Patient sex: M
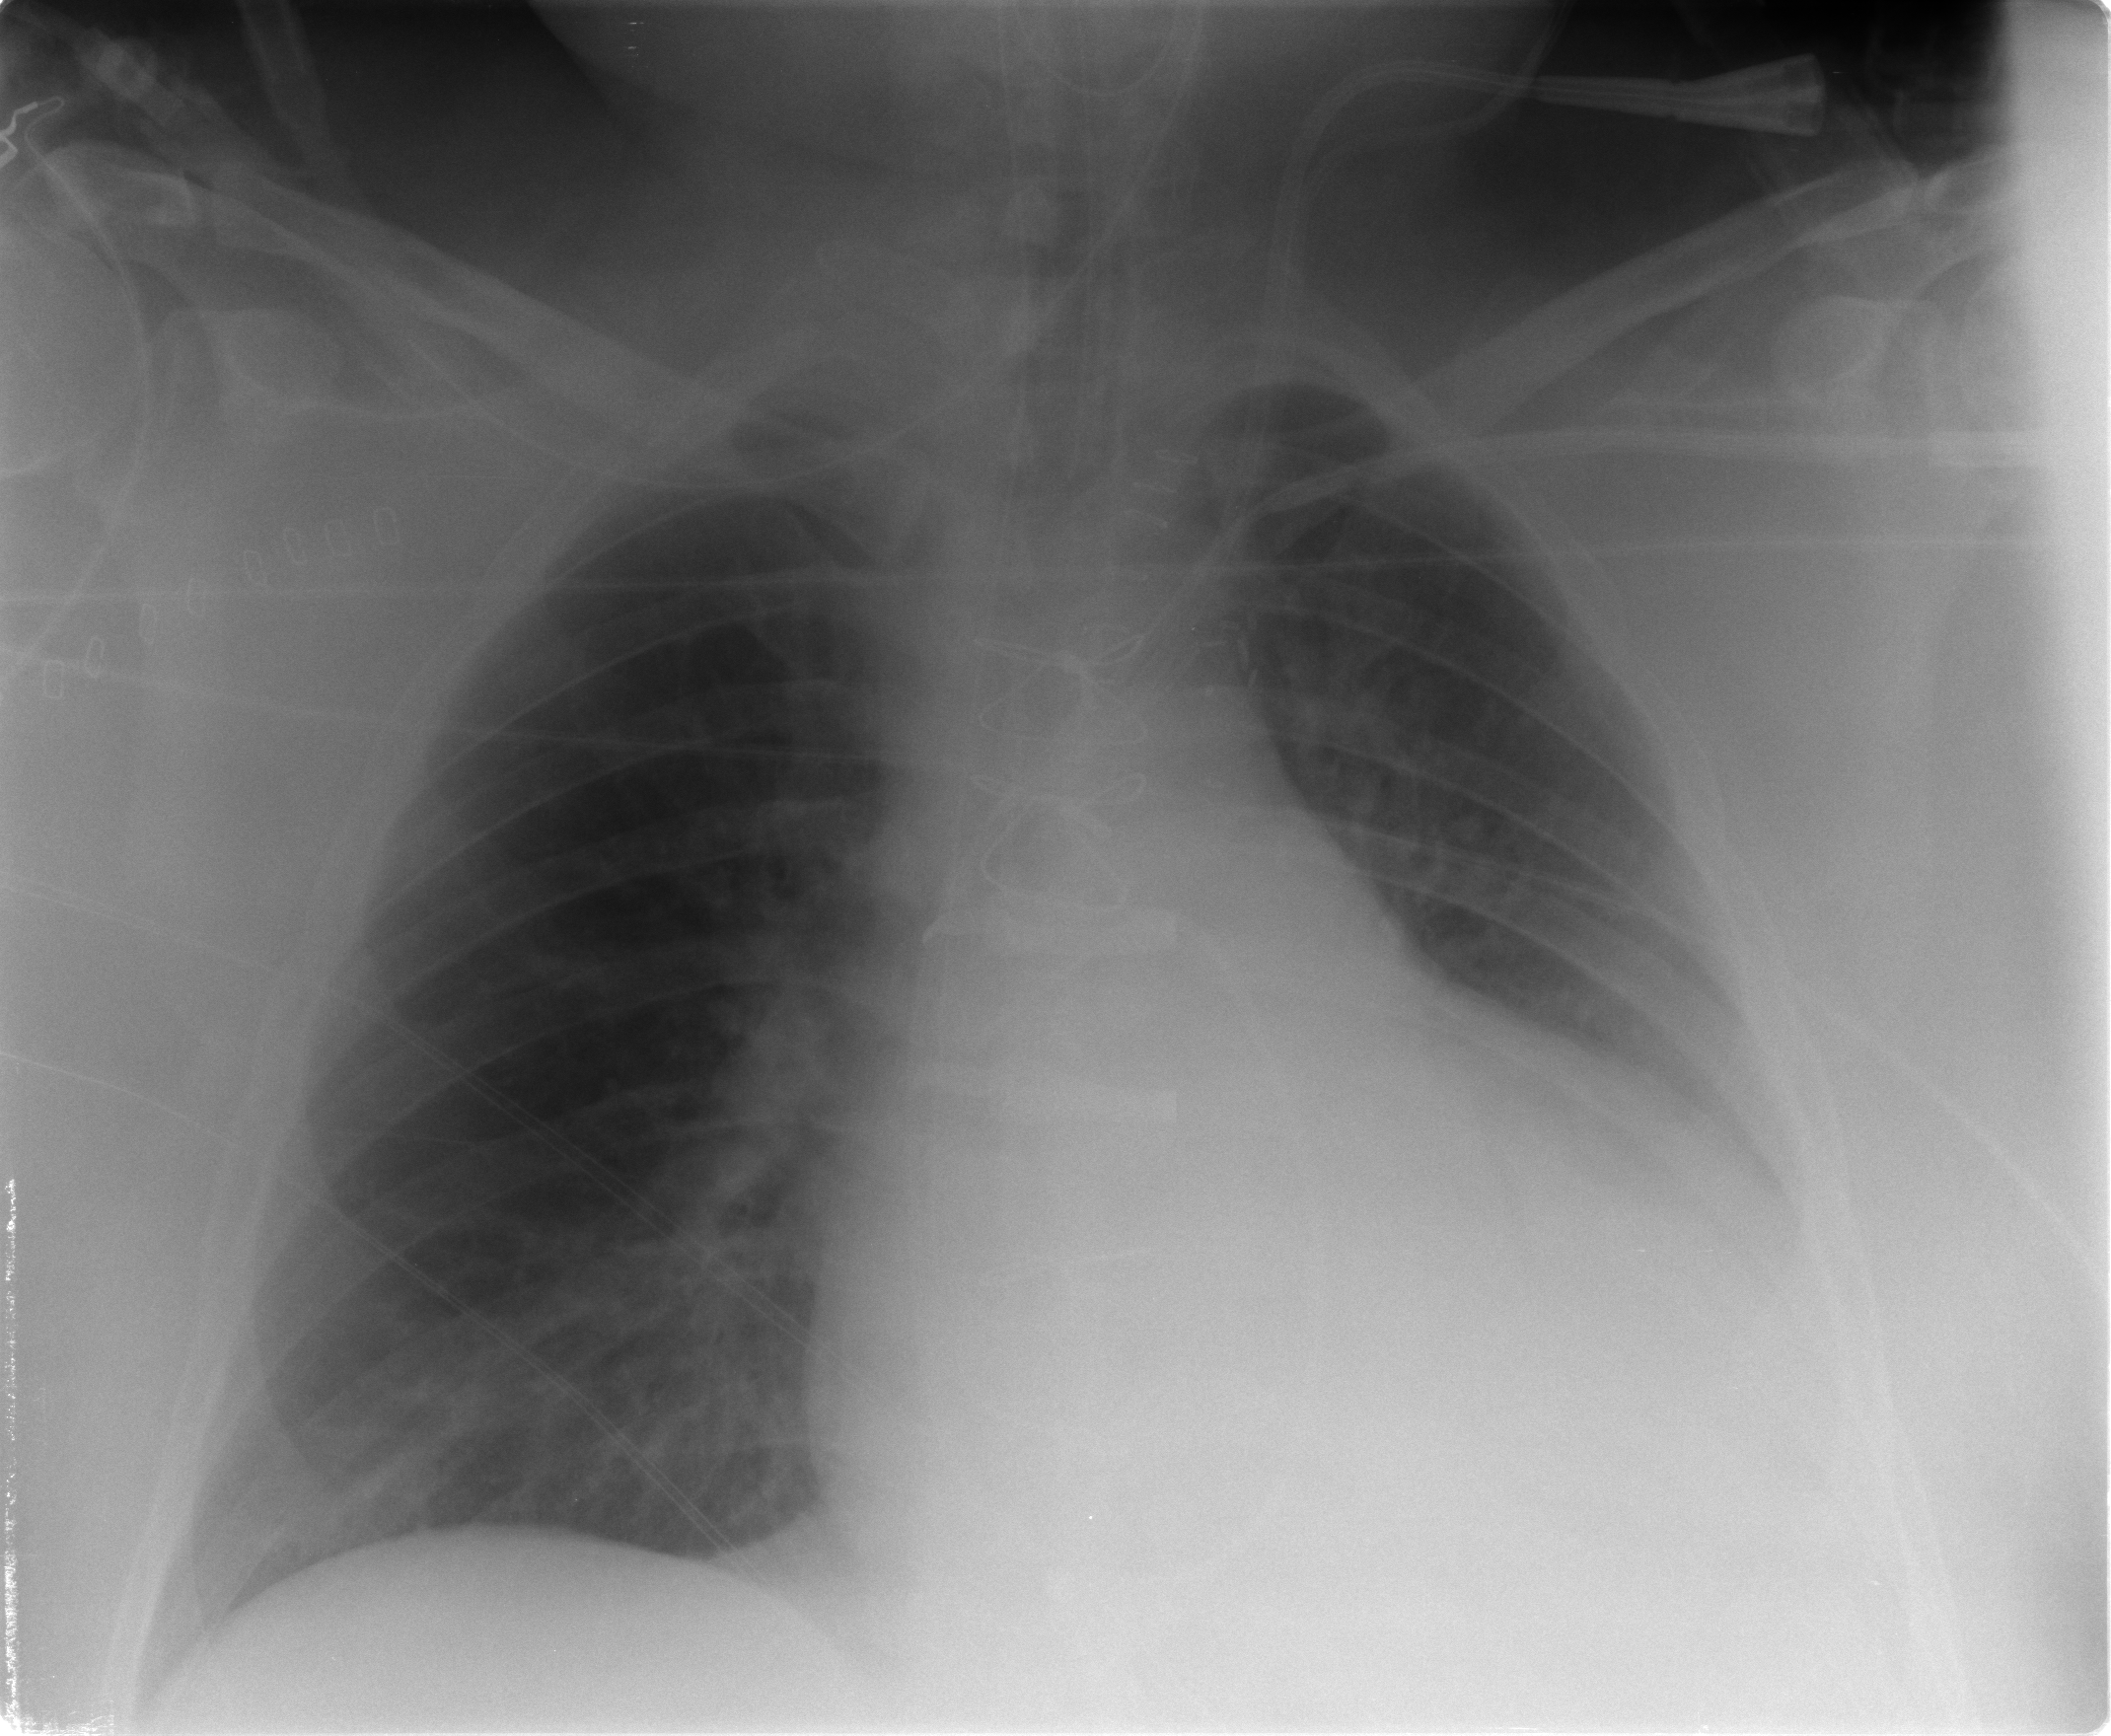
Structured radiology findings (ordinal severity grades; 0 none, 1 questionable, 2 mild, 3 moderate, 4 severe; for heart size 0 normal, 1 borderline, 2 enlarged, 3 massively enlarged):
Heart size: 2
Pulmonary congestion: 0
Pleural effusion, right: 0
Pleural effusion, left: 2
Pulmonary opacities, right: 0
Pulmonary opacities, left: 0
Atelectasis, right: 0
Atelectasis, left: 2